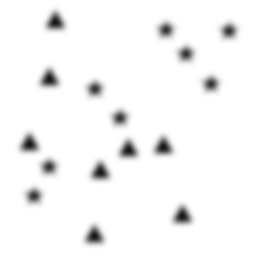
Squares: 0
Triangles: 8
Stars: 8
Total shapes: 16